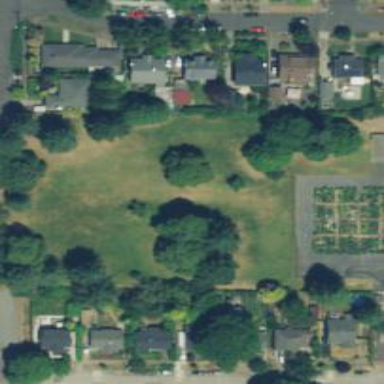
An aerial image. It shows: Dog park for leisure land.